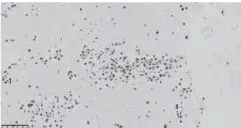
Positive staining of TTF-1 by immunochemistry.
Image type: pathology (immunostaining)